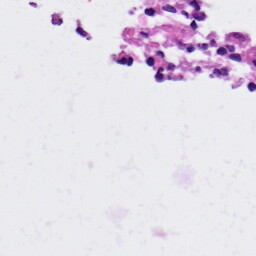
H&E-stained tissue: Lung